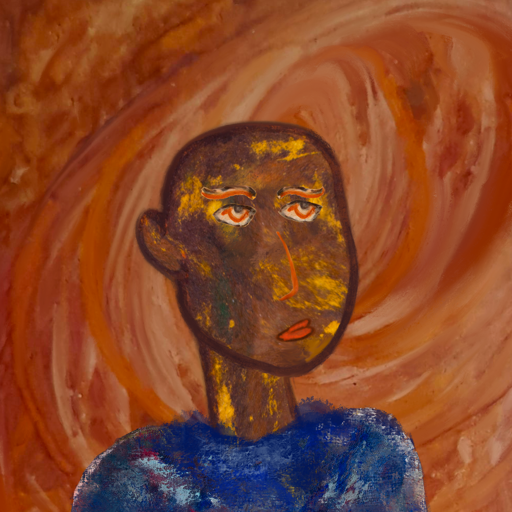
Background: Pious_Lady, Head And Neck Side: Comrade, Face Side: Experience, Bust: Irani, Hair Side: Blank, Head Accessory: Blank, Second Necklace: Blank, Necklace: Blank, Baby: Blank